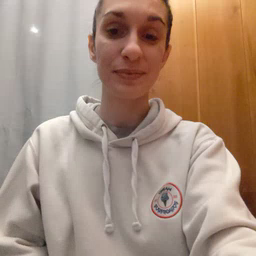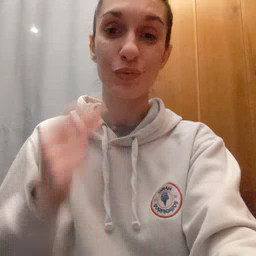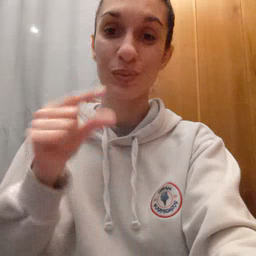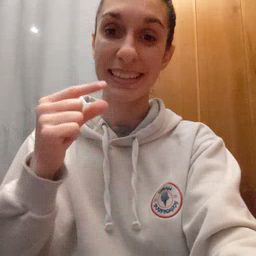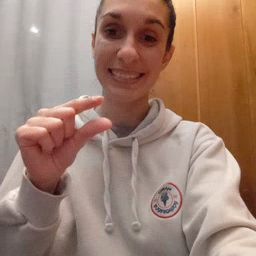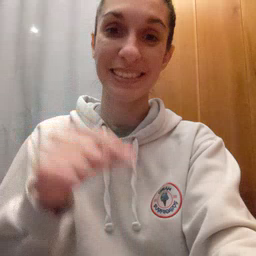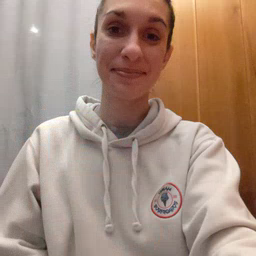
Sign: green